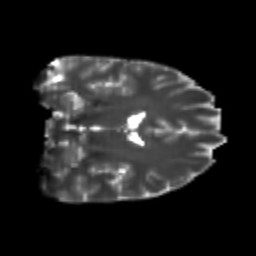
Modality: T2w
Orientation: coronal
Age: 20
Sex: male
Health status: healthy
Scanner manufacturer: philips
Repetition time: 7.387 s
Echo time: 0.08599 s